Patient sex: F
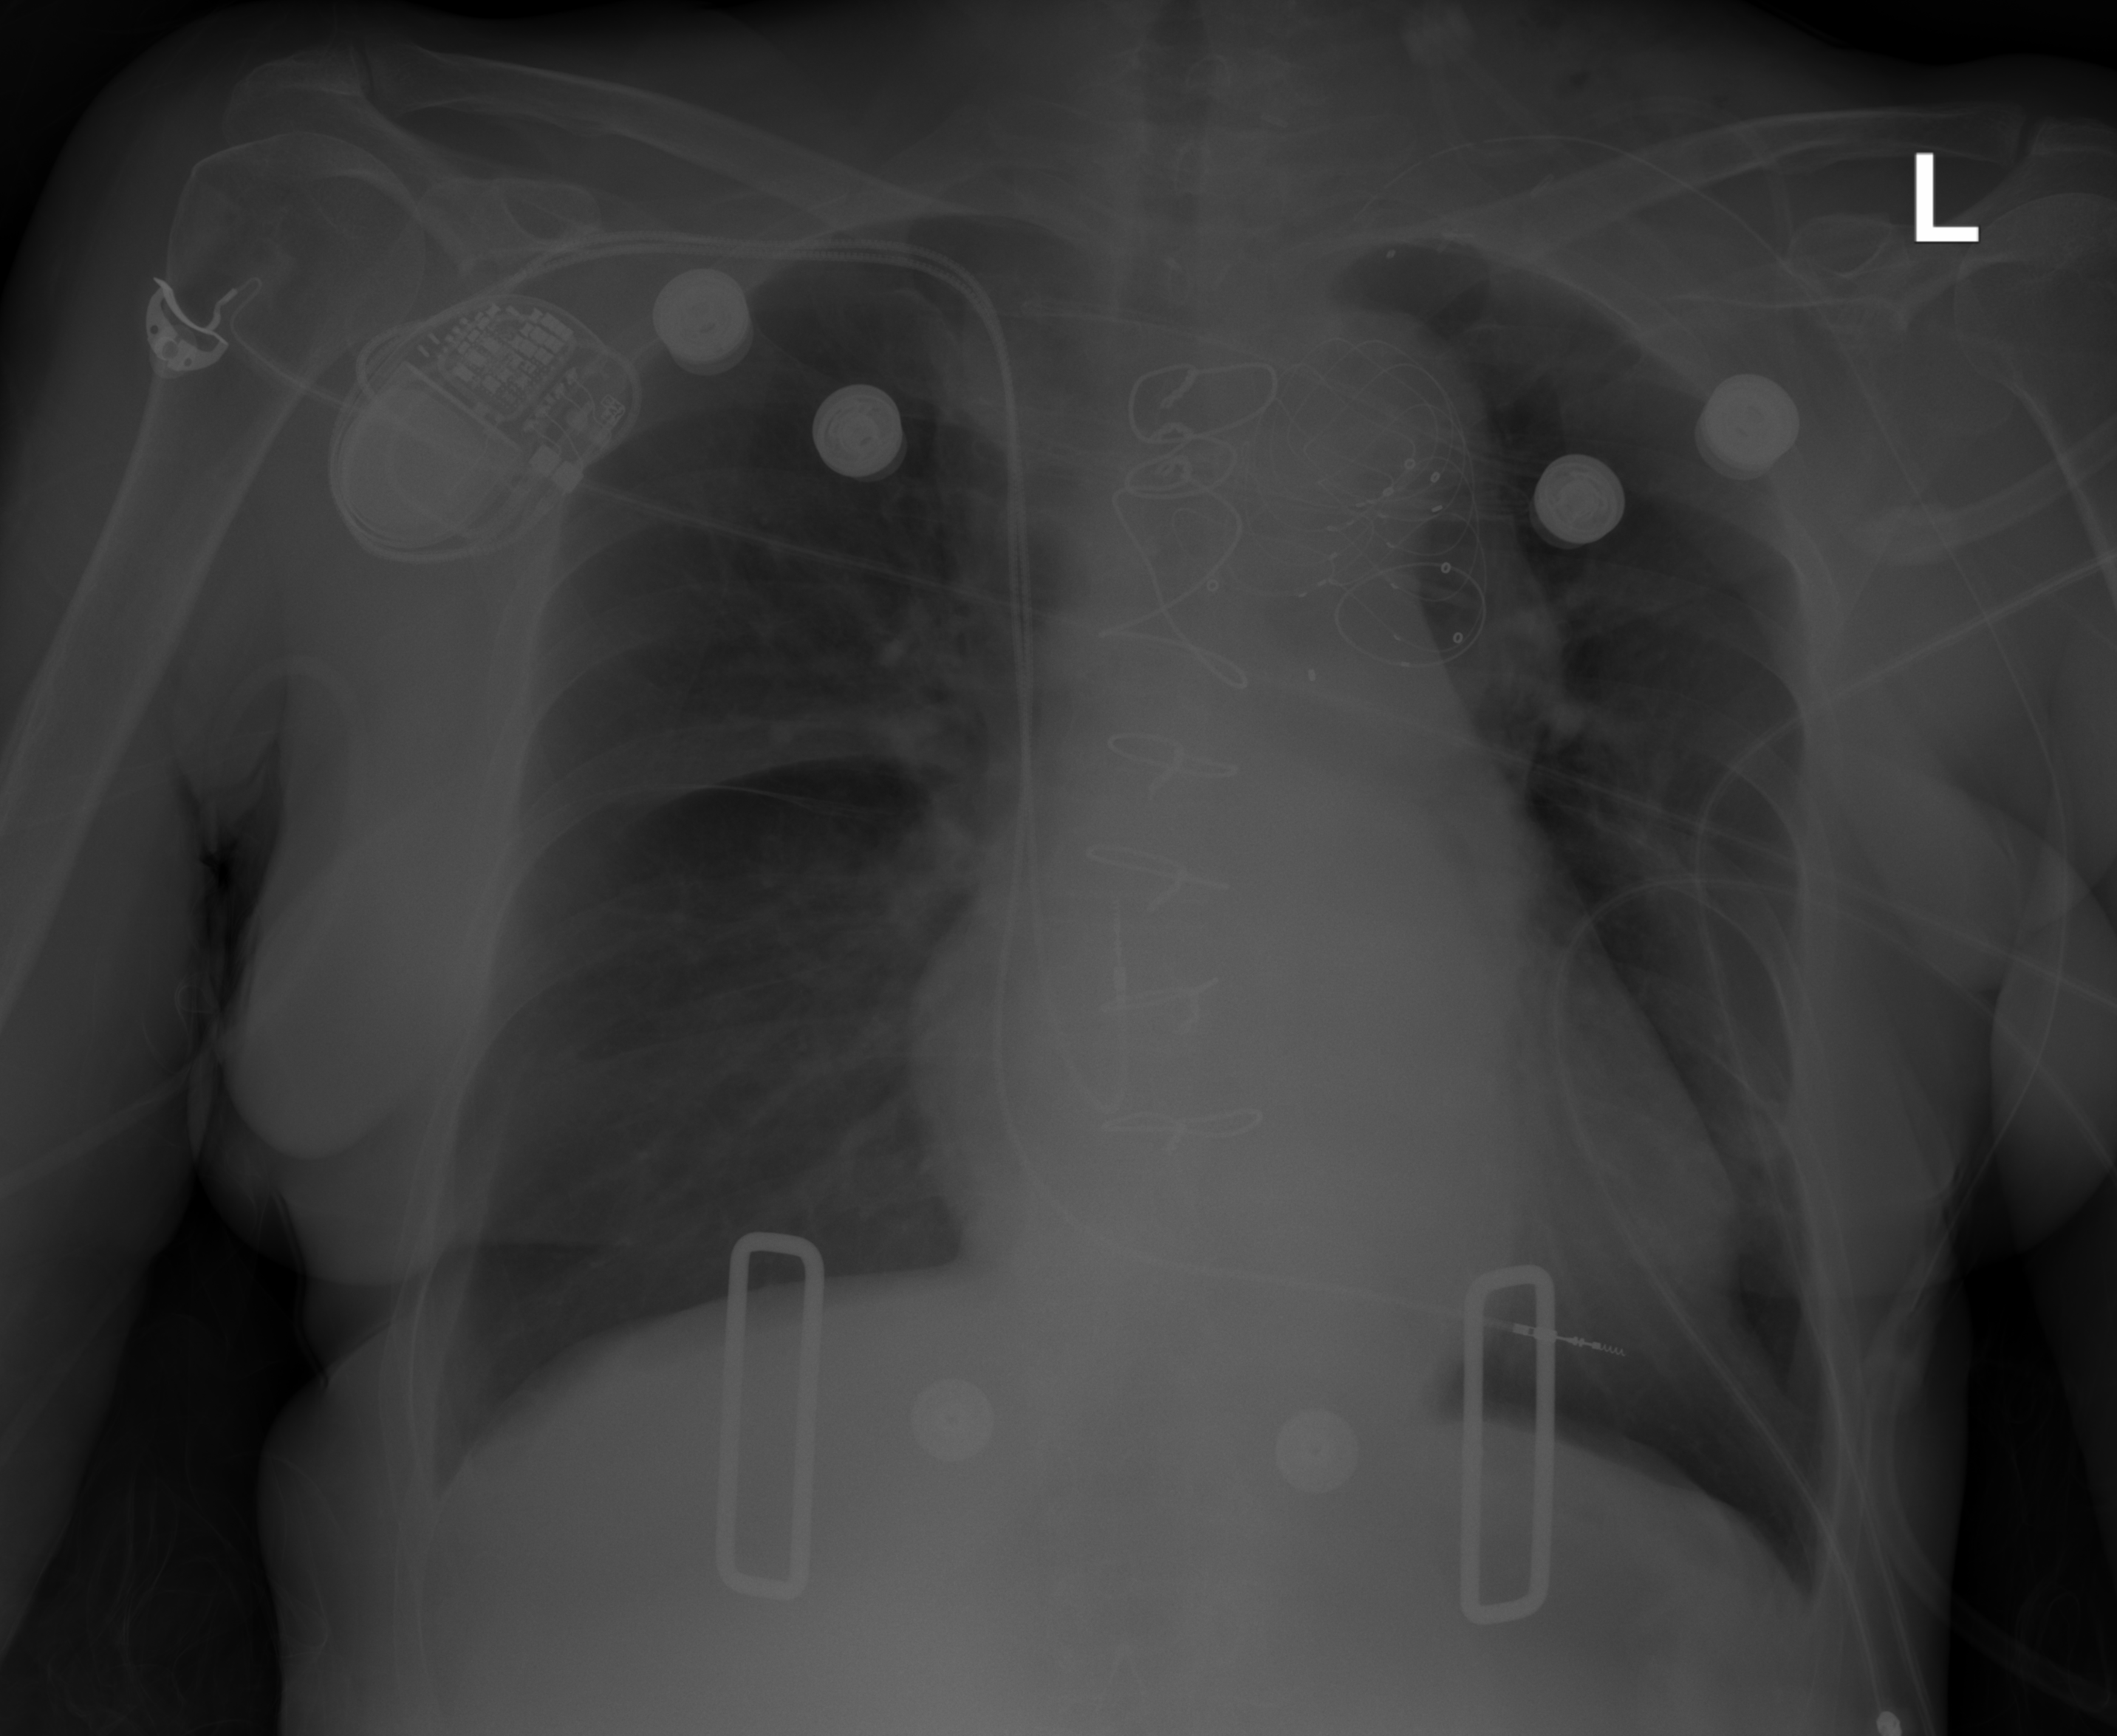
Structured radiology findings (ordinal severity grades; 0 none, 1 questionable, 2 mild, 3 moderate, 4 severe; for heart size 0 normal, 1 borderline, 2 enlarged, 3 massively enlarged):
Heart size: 0
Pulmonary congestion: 0
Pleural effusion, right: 0
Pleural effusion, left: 0
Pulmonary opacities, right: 0
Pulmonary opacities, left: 0
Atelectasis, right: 2
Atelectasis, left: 2